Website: macys
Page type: customer-info-address
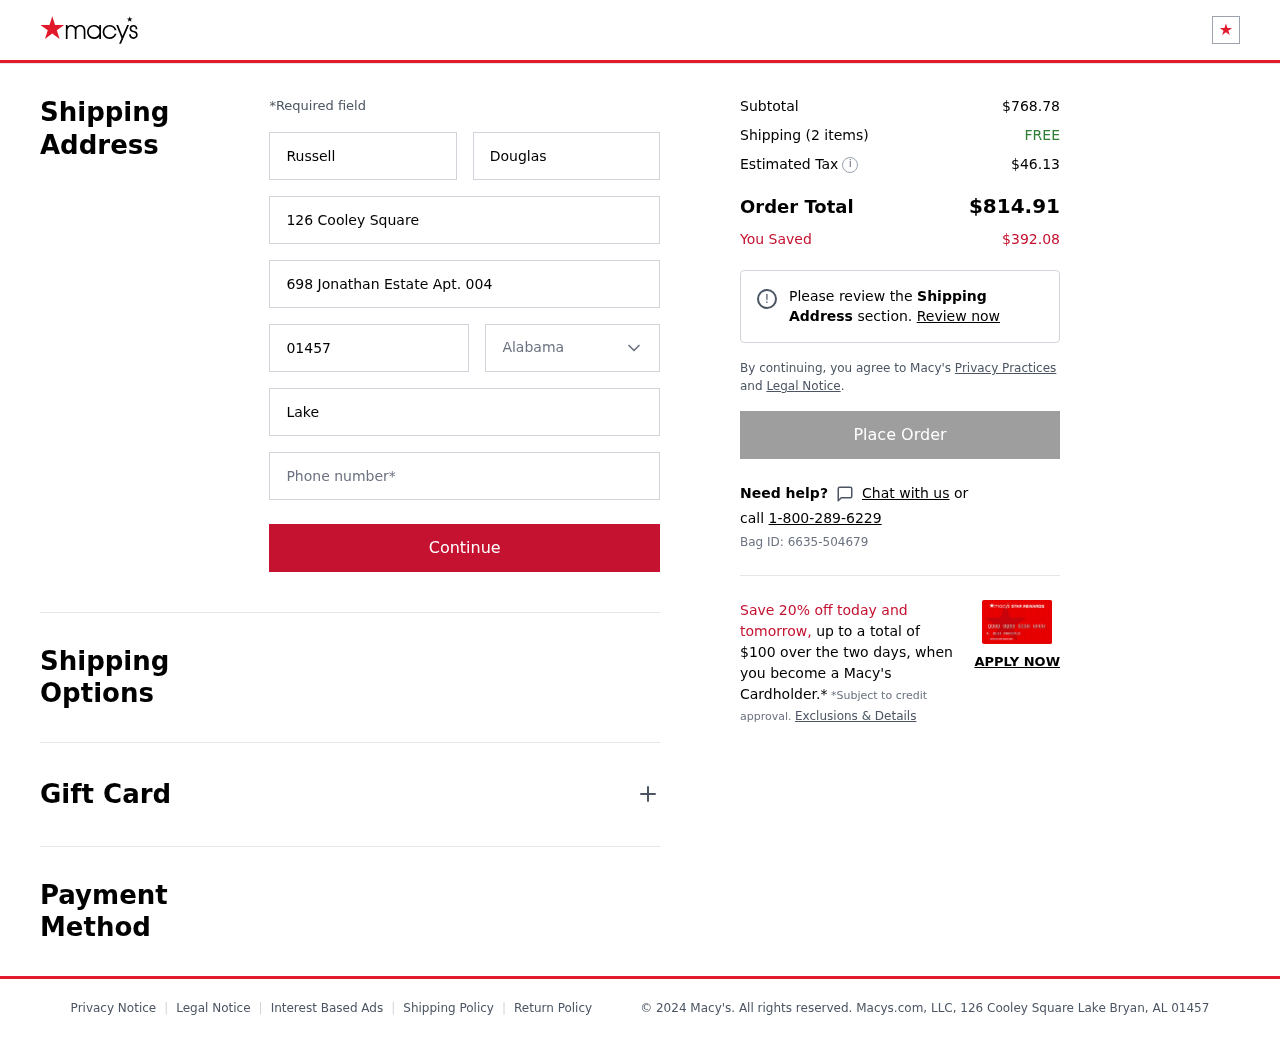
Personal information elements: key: PII_CITY
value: Lake Bryan
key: PII_FIRSTNAME
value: Russell
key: PII_LASTNAME
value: Douglas
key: PII_PHONE
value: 6392987584
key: PII_POSTCODE
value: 01457
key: PII_STATE
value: Alabama
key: PII_STREET
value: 126 Cooley Square
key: PII_STREET2
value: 698 Jonathan Estate Apt. 004
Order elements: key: ORDER_SUBTOTAL
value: $768.78
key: ORDER_NUM_ITEMS
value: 2
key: ORDER_SHIPPING_COST
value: FREE
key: ORDER_TAX
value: $46.13
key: ORDER_TOTAL
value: $814.91
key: ORDER_SAVINGS
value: $392.08
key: ORDER_BAG_ID
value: Bag ID: 6635-504679